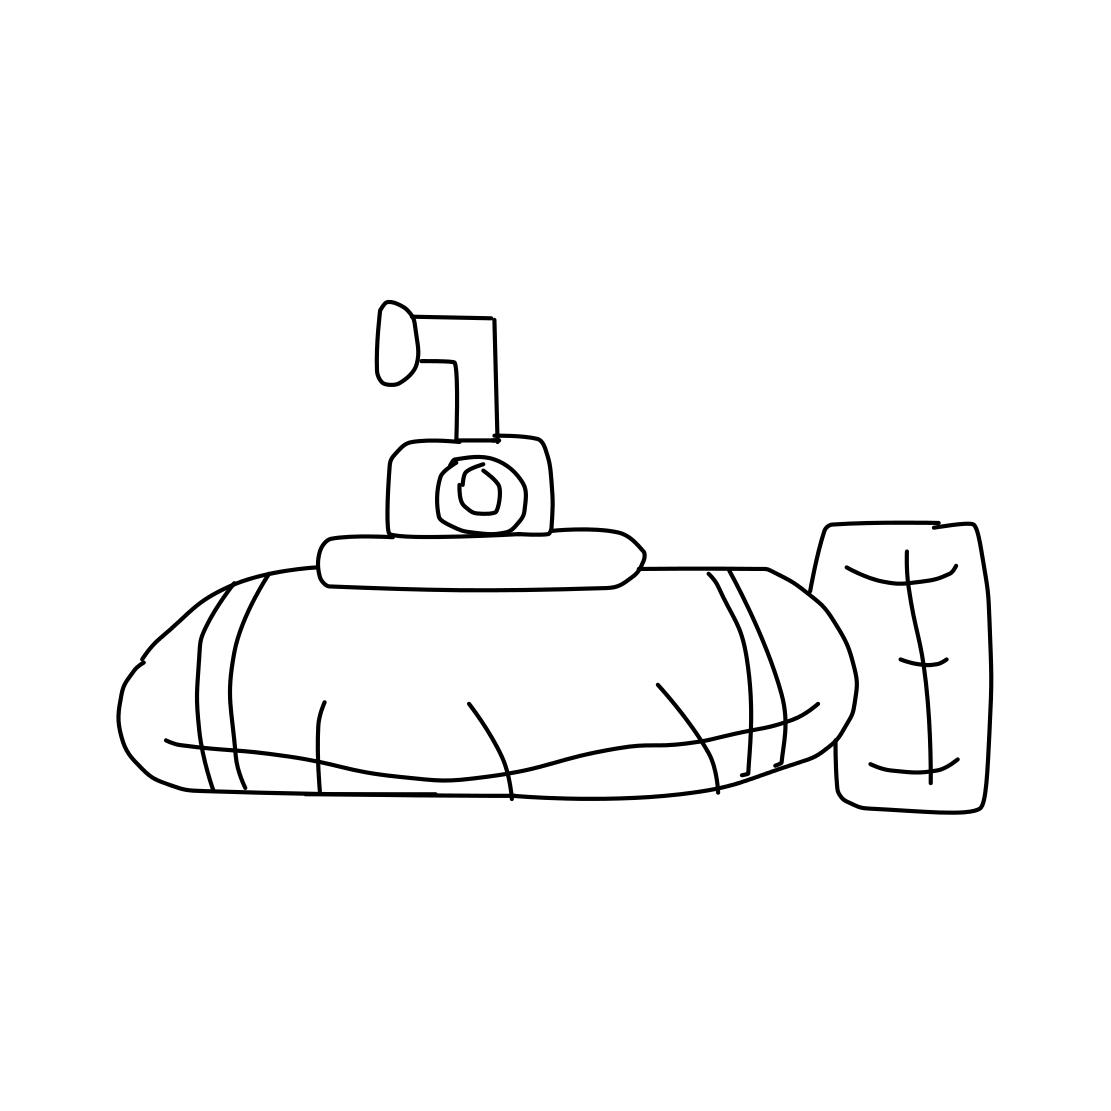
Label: submarine